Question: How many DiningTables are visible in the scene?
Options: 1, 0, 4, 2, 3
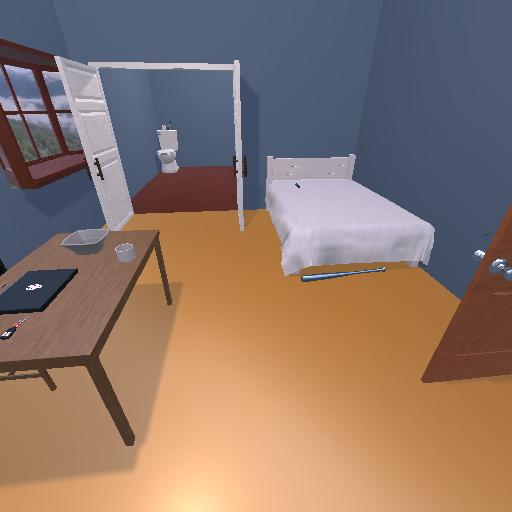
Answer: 1